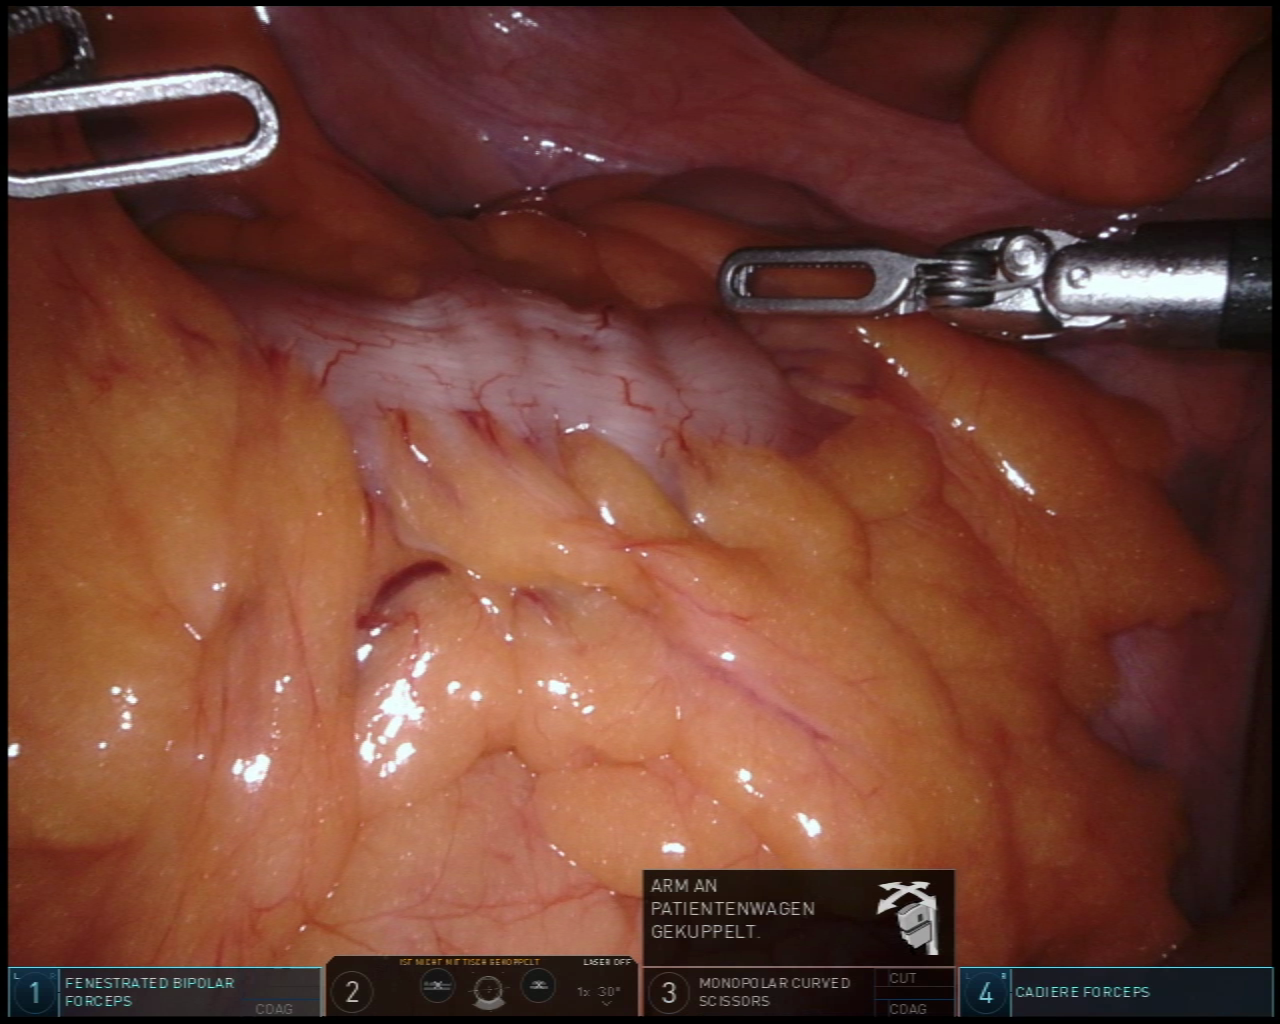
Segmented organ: colon
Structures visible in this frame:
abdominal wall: yes
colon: yes
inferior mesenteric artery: no
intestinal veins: no
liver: no
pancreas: no
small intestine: no
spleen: no
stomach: no
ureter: no
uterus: no
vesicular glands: no